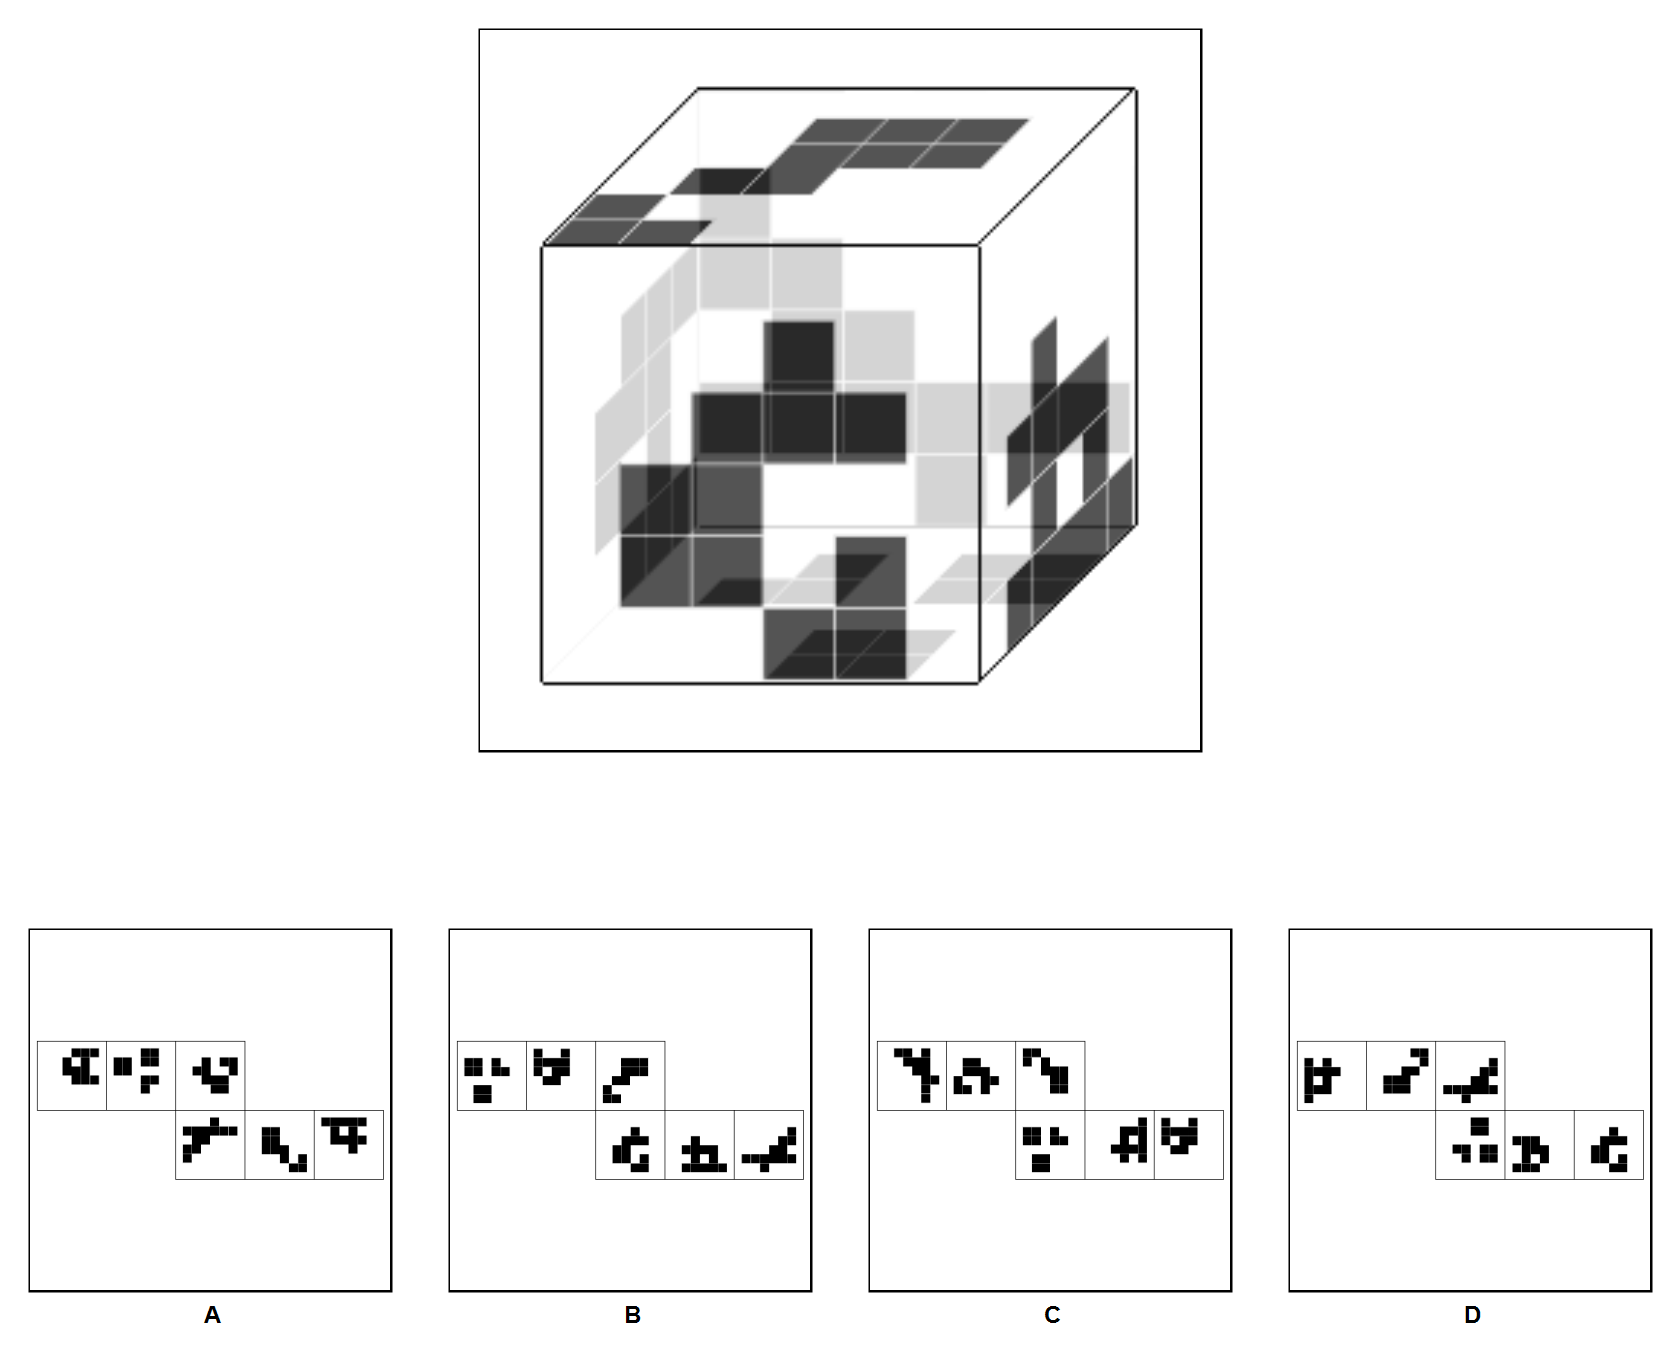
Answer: B